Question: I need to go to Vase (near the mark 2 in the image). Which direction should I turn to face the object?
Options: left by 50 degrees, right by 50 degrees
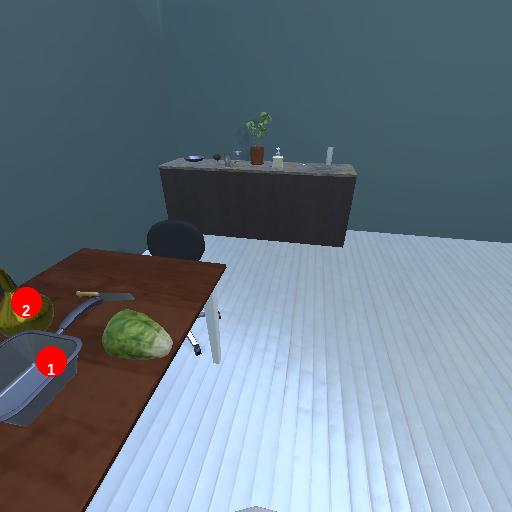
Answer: left by 50 degrees